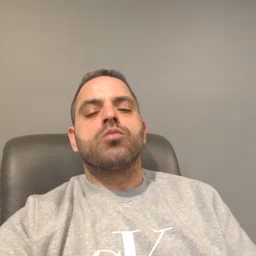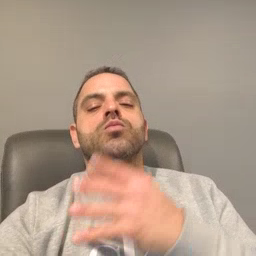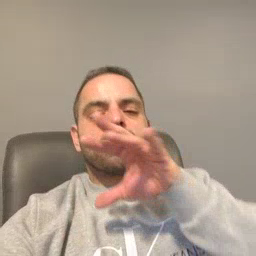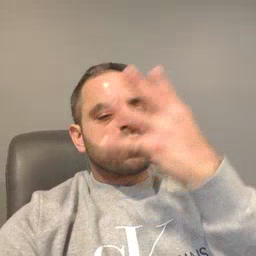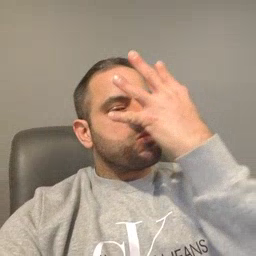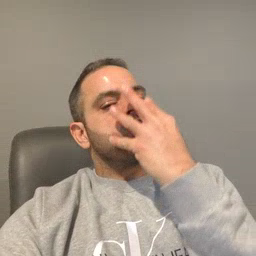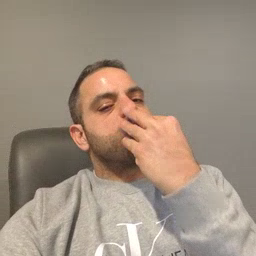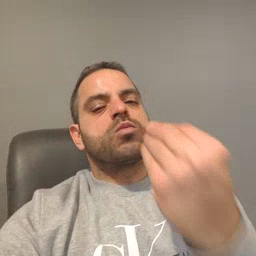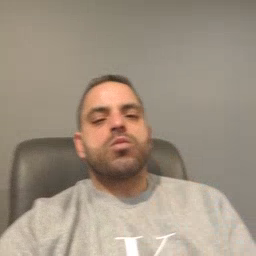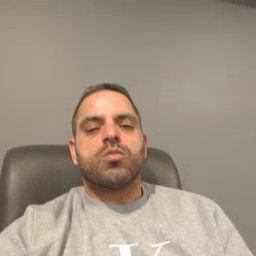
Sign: wolf